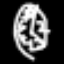
Label: clock